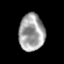
Tissue: prostate
Cell type: Fibroblasts
Senescence score: 0.7301
Nuclear area (px): 925
Mean DAPI intensity: 162.173